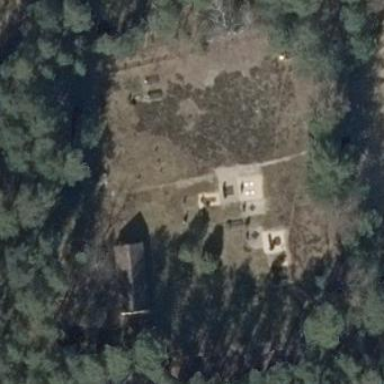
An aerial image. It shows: Grave yard.